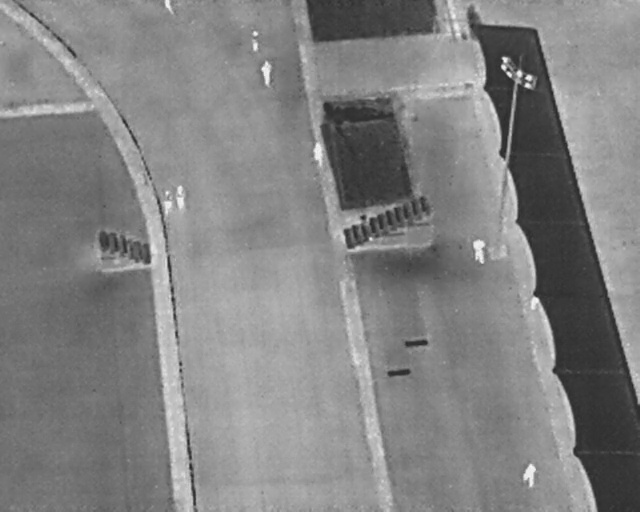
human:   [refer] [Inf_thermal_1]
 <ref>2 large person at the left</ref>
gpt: <box>[[25, 37, 30, 39, 2], [23, 38, 28, 41, 2]]</box>